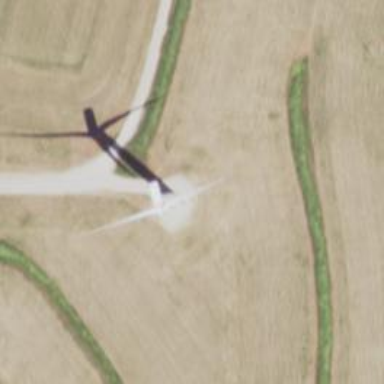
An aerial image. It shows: Wind generator with horizontal axis. The generator is wind turbine.